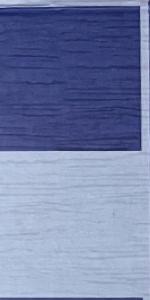
Label: Empty